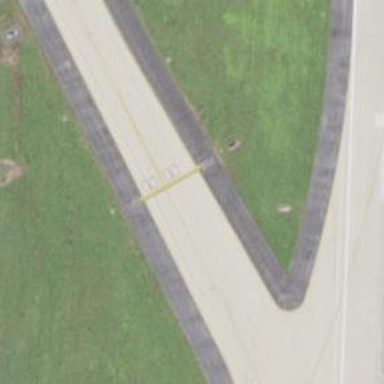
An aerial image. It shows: View of taxiway at the airport.